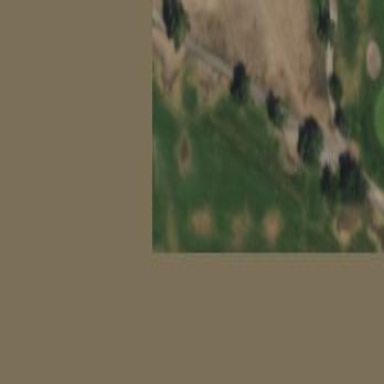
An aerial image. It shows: Grassy area designated as golf fairway.